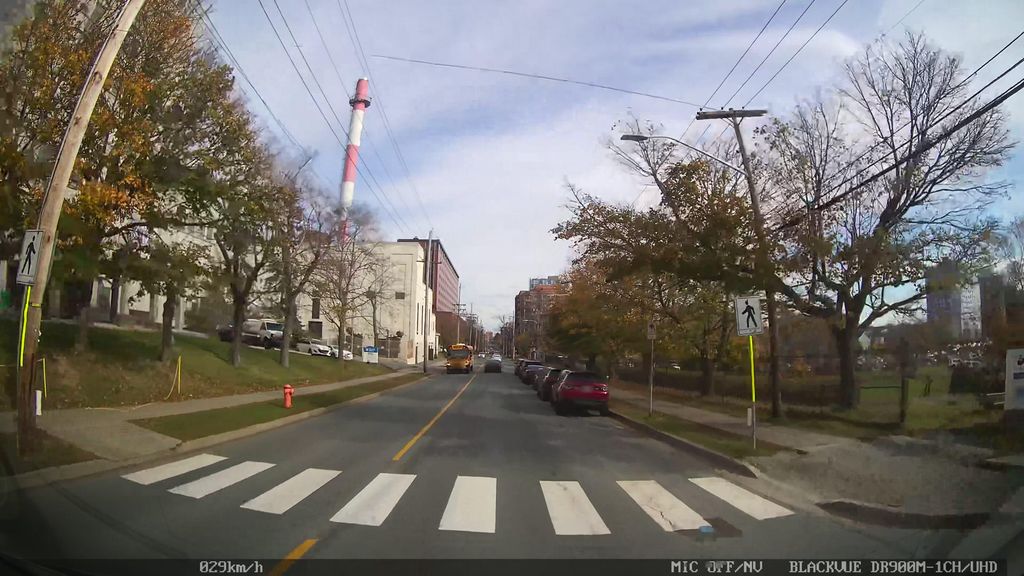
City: halifax